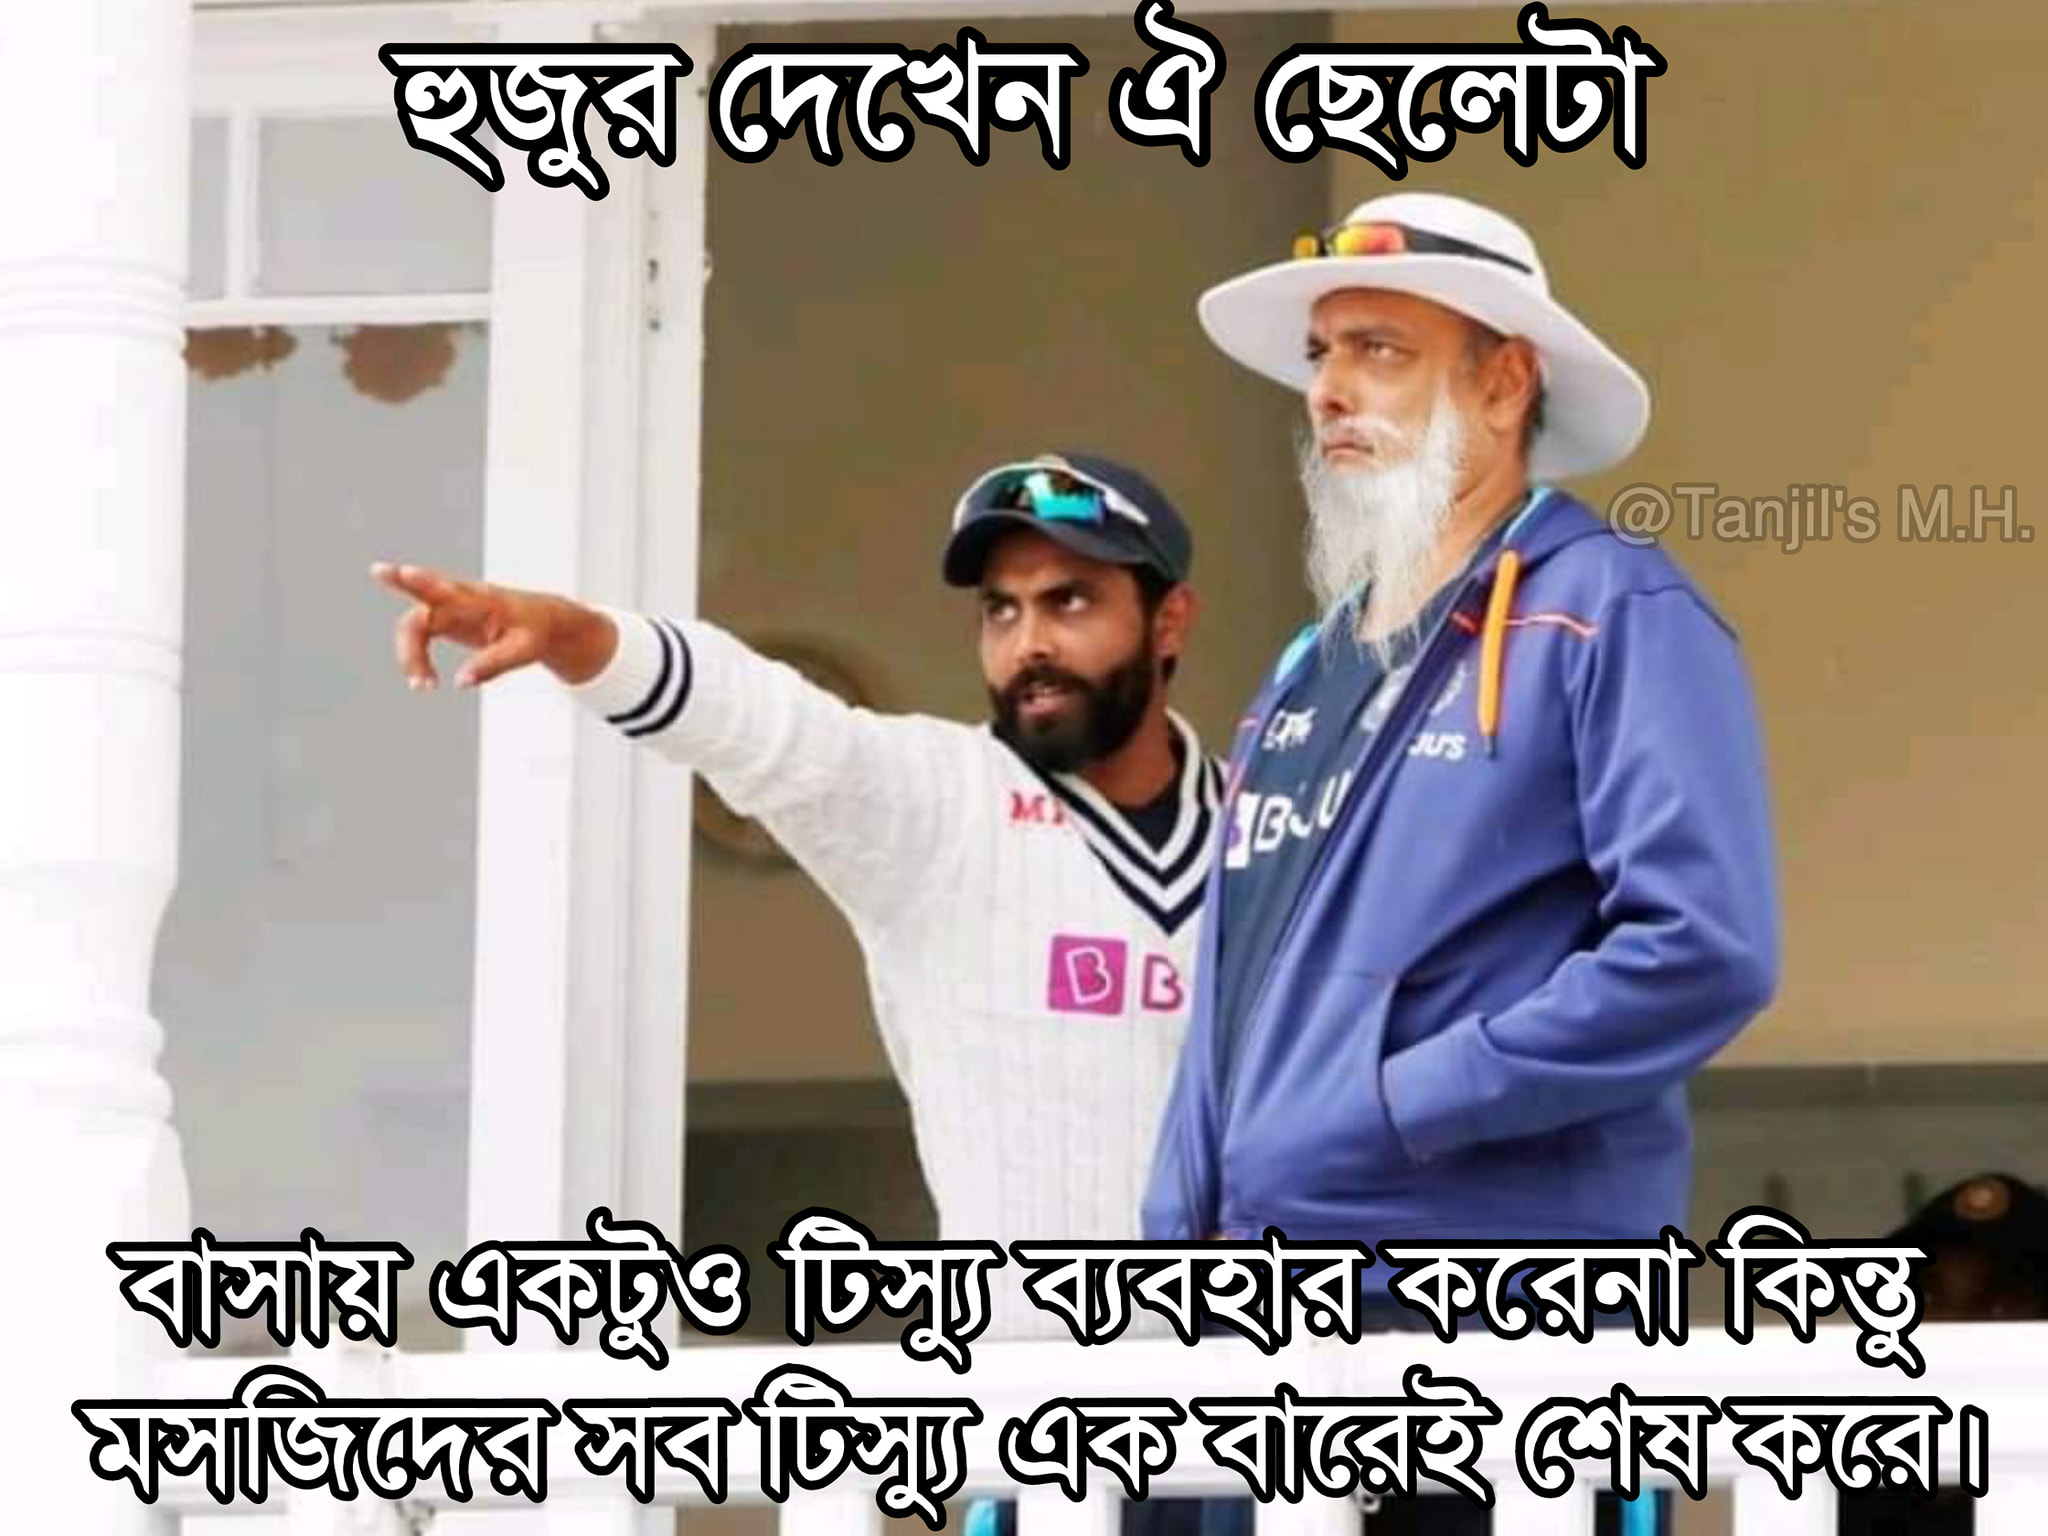
Caption: হুজুর দেখেন ঐ ছেলেটা    বাসায় একটুও টিস্যু ব্যবহার করেনা কিন্তু মসজিদের সব টিস্যু এক বারেই শেষ করে ।
Label: non-hate